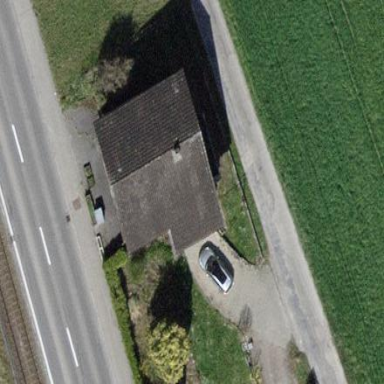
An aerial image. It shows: Simple and straightforward house.